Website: ulta-beauty
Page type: address-validator
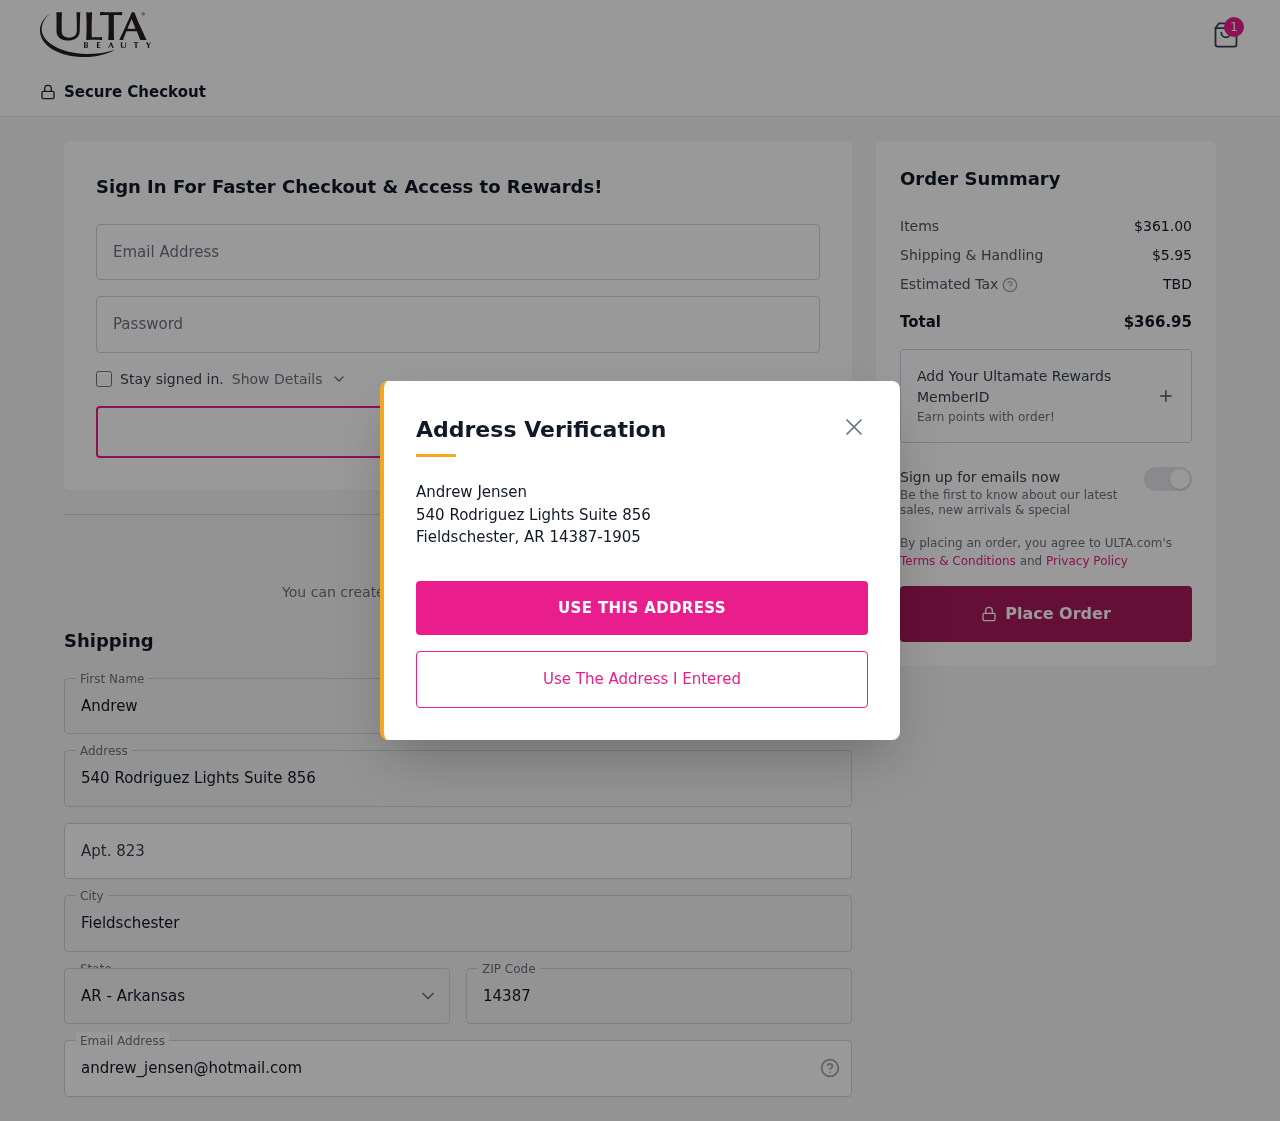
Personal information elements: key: PII_CITY
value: Fieldschester
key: PII_EMAIL
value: andrew_jensen@hotmail.com
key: PII_FIRSTNAME
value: Andrew
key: PII_LASTNAME
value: Jensen
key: PII_POSTCODE
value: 14387
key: PII_STATE_ABBR
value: AR
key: PII_STREET
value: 540 Rodriguez Lights Suite 856
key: PII_STREET2
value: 540 Rodriguez Lights Suite 856
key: PII_STREET2
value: Apt. 823
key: PII_FULLNAME2
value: Andrew Jensen
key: PII_CITY2
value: Fieldschester
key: PII_STATE_ABBR2
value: AR
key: PII_POSTCODE_FULL
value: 14387
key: PII_POSTCODE_EXT
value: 1905
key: PII_POSTCODE_NUMERIC
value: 14387
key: PII_POSTCODE_EXT_NUMERIC
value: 1905
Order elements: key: ORDER_NUM_ITEMS
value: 1
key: ORDER_SUBTOTAL
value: $361.00
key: ORDER_SHIPPING_COST
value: $5.95
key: ORDER_TOTAL
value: $366.95